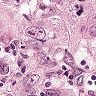
Metastatic tissue present: yes